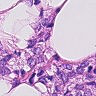
Metastatic tissue present: yes